Question: I'm working on a project with Bootstrap 3 and I'd like to make a layout like you see in the picture:

Any thoughts on how to do this? Some code bits will be very appreciated.
Thanks
I'm currently trying out something like this:
'''
<div class="container-fluid">
<div class="col-md-3 features">
Lorem ipsum dolor sit amet, consectetur adipisicing elit. Commodi esse reiciendis illo expedita voluptatibus consequatur culpa tempore labore eveniet voluptates, rerum, odio vitae quae, impedit et? Ea et culpa veniam?
</div>
<div class="col-md-3 features">
Lorem ipsum dolor sit amet, consectetur adipisicing elit. Commodi esse reiciendis illo expedita voluptatibus consequatur culpa tempore labore eveniet voluptates, rerum, odio vitae quae, impedit et? Ea et culpa veniam?
</div>
<div class="col-md-3 features">
Lorem ipsum dolor sit amet, consectetur adipisicing elit. Commodi esse reiciendis illo expedita voluptatibus consequatur culpa tempore labore eveniet voluptates, rerum, odio vitae quae, impedit et? Ea et culpa veniam?
</div>
<div class="col-md-3 features">
Lorem ipsum dolor sit amet, consectetur adipisicing elit. Commodi esse reiciendis illo expedita voluptatibus consequatur culpa tempore labore eveniet voluptates, rerum, odio vitae quae, impedit et? Ea et culpa veniam?
</div>
<div class="row">
<div class="col-md-12 iphone-bottom">
<img src="img/iphone-bottom.png" class="img-responsive center-block" alt="Download Revolut">
</div>
<div class="col-md-12 center-block download-btn">
<a href="#download" class="btn btn-get-it">
Get it
</a>
</div>
</div>
'''
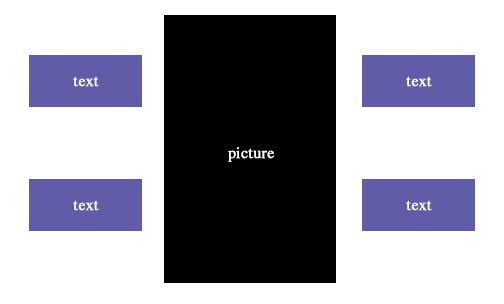
Answer: Please see here : <URL>
'''
<div class="col-xs-2">
<div class="row colblue">
<div class="col-xs-12"><p>text</div>
</div>
<div class="row colblue">
<div class="col-xs-12"><p>text</div>
</div>
</div>
<div class="black col-xs-8">
<img src="http://lorempixel.com/g/200/400/">
</div>
<div class="col-xs-2">
<div class="row colblue">
<div class="col-xs-12"><p>text</div>
</div>
<div class="row colblue">
<div class="col-xs-12"><p>text</div>
</div>
</div>
</div>
</div>
'''